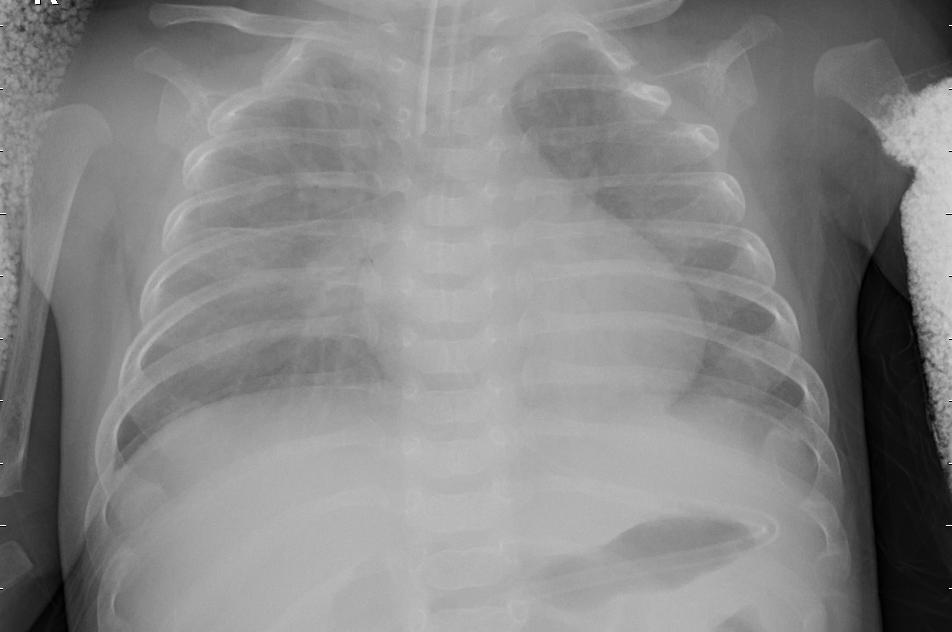
Diagnosis: PNEUMONIA